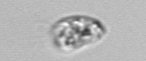
Label: Amoeba